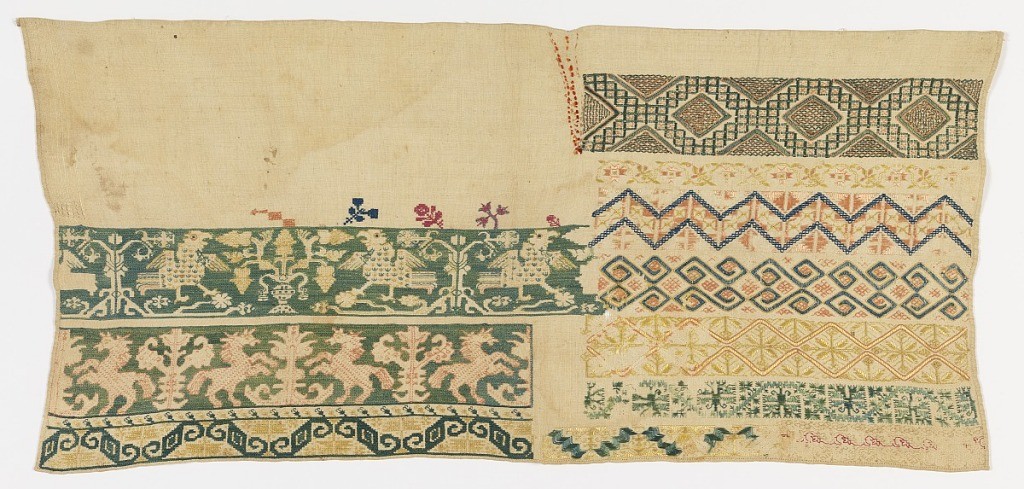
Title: Sampler
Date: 18th century
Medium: silk embroidery on cotton foundation Technique: embroidered in long-armed cross, satin, double-running, running back, stem, four-sided and knot stitches on plain weave foundation
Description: Unfinished sampler embroidered in polychrome silks, with eleven bands of pattern: confronted horses, addorsed birds, and geometric borders.